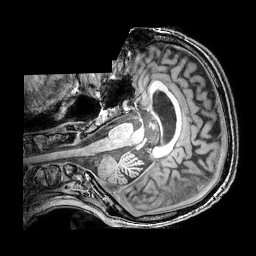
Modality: T1w
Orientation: axial
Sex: male
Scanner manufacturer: philips
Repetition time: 0.008268 s
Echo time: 0.00383 s